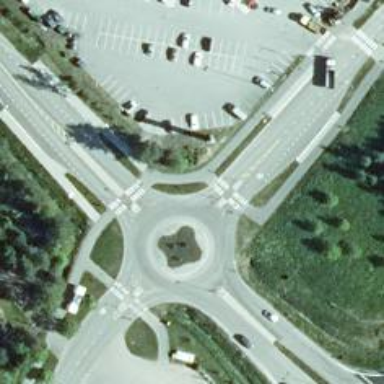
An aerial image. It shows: Tertiary road with asphalt surface leading to roundabout.